Current action and preconditions to check: path_clear

Your task: For each precondition in the list above, predict whether it will hold at this action.

Consider the current scene as observed from the mobile robot's camera, and analyze the predicted future states of all dynamic agents (e.g., people, animals, vehicles, or any moving entities) within the NEXT SECOND.

IMPORTANT: Only answer "very likely" if you are absolutely certain—based on strong, clear evidence—that a dynamic agent will violate the precondition in the predicted future state. Do NOT answer "very likely" for unlikely, ambiguous, or low-probability risks.

Ask yourself for each precondition: Is there a high probability, with clear and convincing evidence, that the predicted future states of any dynamic agent will interfere with the predicted future state of the currently executing action within the NEXT SECOND, causing that precondition to fail?

Assess the risk level based on these predictions. Use "likely" or "very likely" if motions create a clear risk of interference.

Use "neutral" or "improbable" if agents are nearby but their predicted paths are clearly diverging or non-conflicting.

Failure Risk Categories: "very improbable", "improbable", "neutral", "likely", "very likely"

Answer Format: Output ONLY the probability_of_failure value from these categories: "very improbable", "improbable", "neutral", "likely", "very likely"

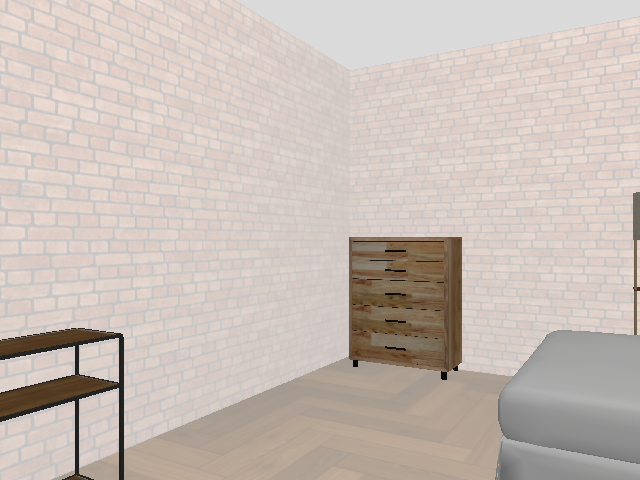

Answer: very improbable